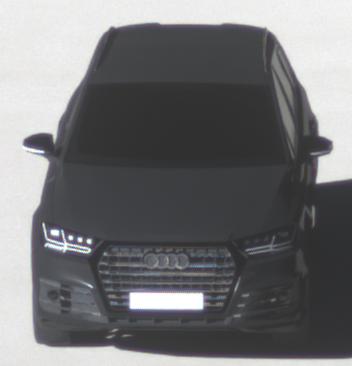
Make: Audi
Model: SQ7
Detailed model: -
Model produced from: 2016
Model produced until: 2018
Doors: 5
Color: black
Road condition: dry road
Daytime: morning or afternoon
Contrast: high contrast